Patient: sex M, age 30
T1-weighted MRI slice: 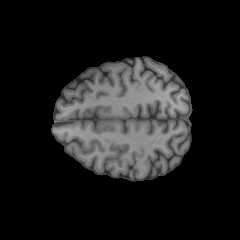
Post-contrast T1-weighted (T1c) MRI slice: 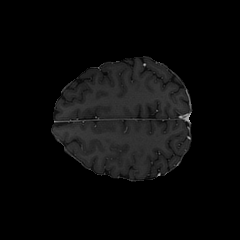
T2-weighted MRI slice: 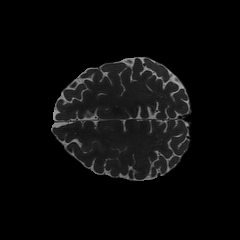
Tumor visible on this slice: yes
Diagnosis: Astrocytoma, IDH-mutant
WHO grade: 4